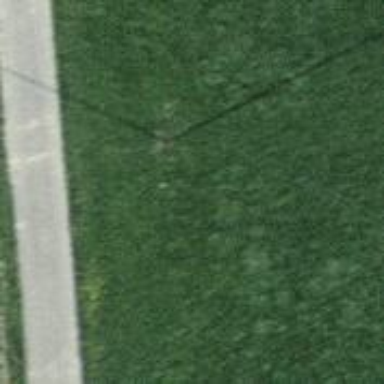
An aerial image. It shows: Power pole.